九年级 · 组合几何学
下列事件中, 是必然事件的是（）

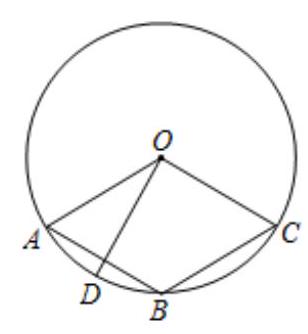
A. 任意抛掷一枚硬币, 出现正面

B. 从 2、4、6、8、10 这 5 张卡片中任抽一张是奇数

C. 从装有一个红球三个黄球的袋子中任取两球, 至少有一个是黄球

D. 投掷一枚普通骰子, 朝上一面的点数是 3

答案: C
解析: 根据必然事件、不可能事件、随机事件的概念可区别各类事件.

【详解】解：A、任意抛掷一枚硬币, 出现正面是随机事件, 故 A 错误;

B、从 2、4、6、8、10 这 5 张卡片中任抽一张是奇数是不可能事件, 故 B 错误;

C、从装有一个红球三个黄球的袋子中任取两球, 至少有一个是黄球是必然事件, 故 C 正确;

D、投掷一枚普通骰子，朝上一面的点数是 3 是随机事件，故 D 错误;

故选 C.

【点睛】本题考查了随机事件, 解决本题需要正确理解必然事件、不可能事件、随机事件的概念. 必然事件指在一定条件下一定发生的事件. 不可能事件是指在一定条件下, 一定不发生的事件. 不确定事件即随机事件是指在一定条件下，可能发生也可能不发生的事件.